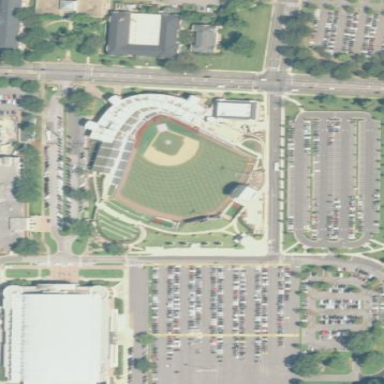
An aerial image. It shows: Baseball stadium for leisure land sports.